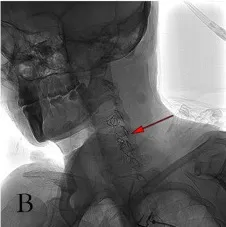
Pictures of the procedure. Angiography showed massive venous development before embolization.
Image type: radiology (x_ray)